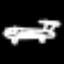
Label: airplane